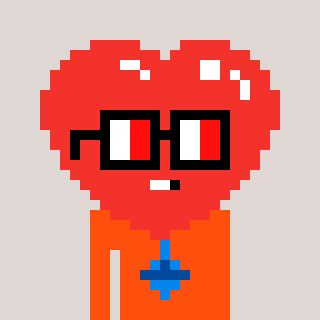
a pixel art character with square glasses with black frames and red eyes, a heart-shaped head and a orange-colored body on a warm background